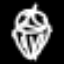
Label: diamond